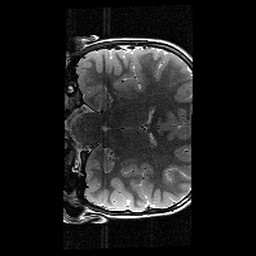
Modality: T2w
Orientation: coronal
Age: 9
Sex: female
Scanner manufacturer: siemens
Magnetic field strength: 3 T
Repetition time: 9.23 s
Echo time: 0.067 s